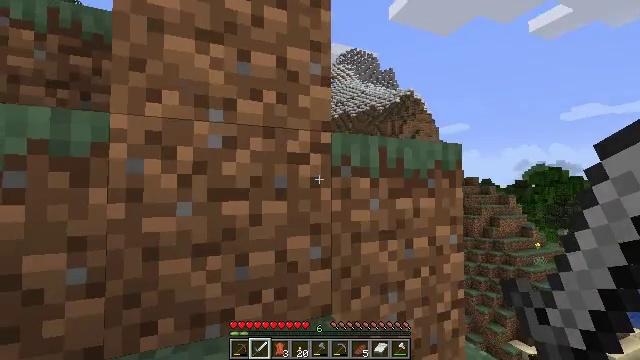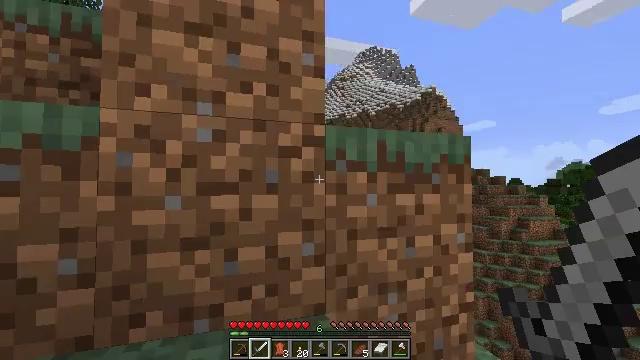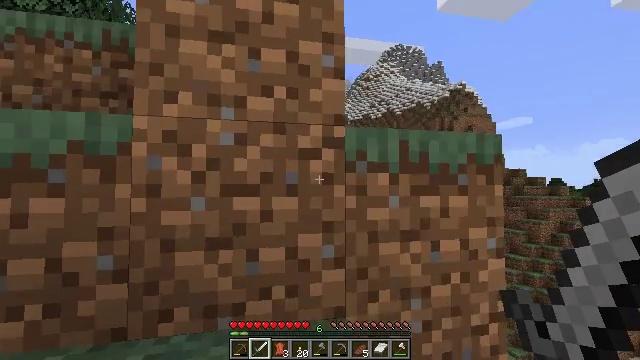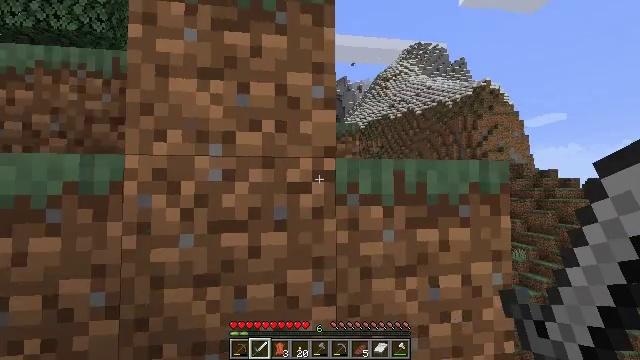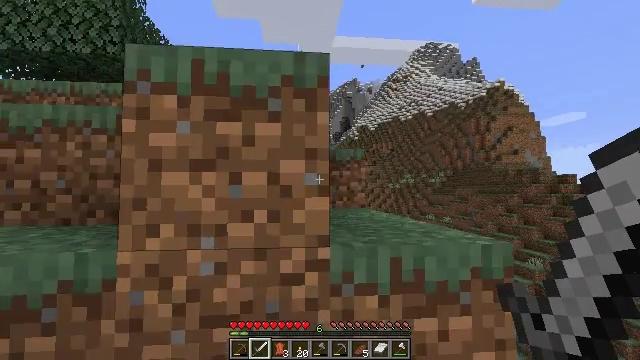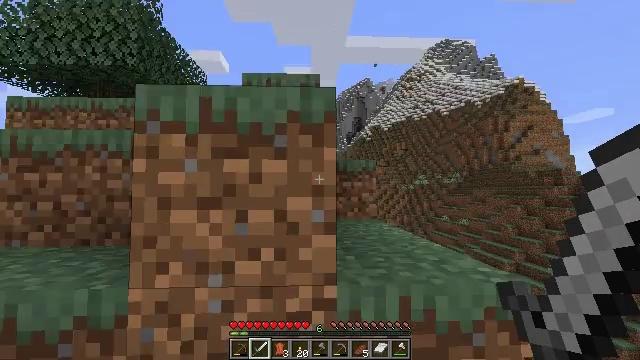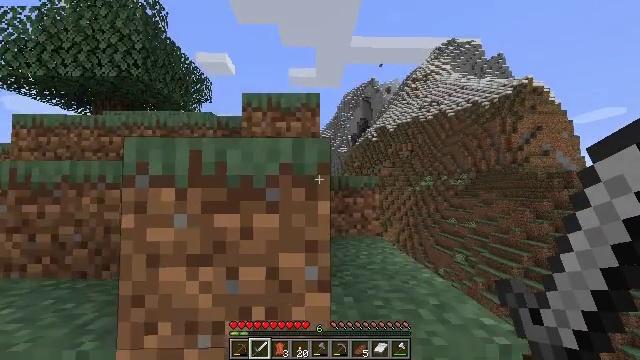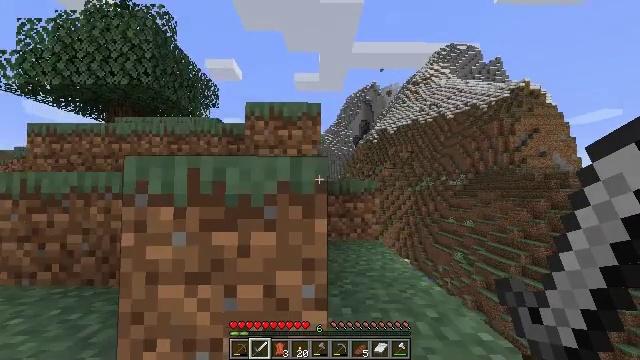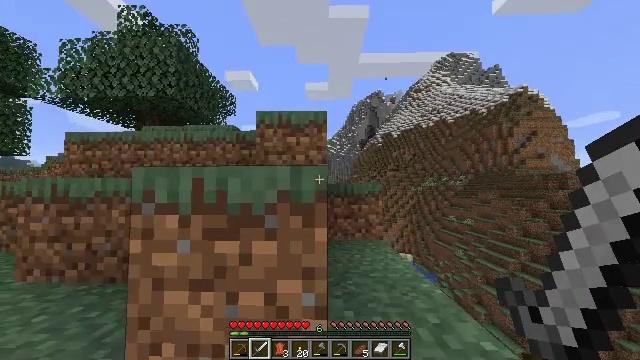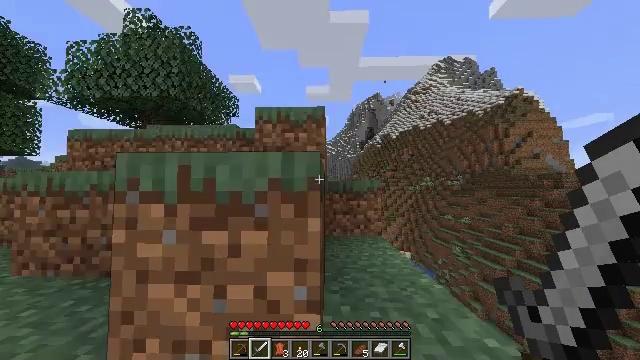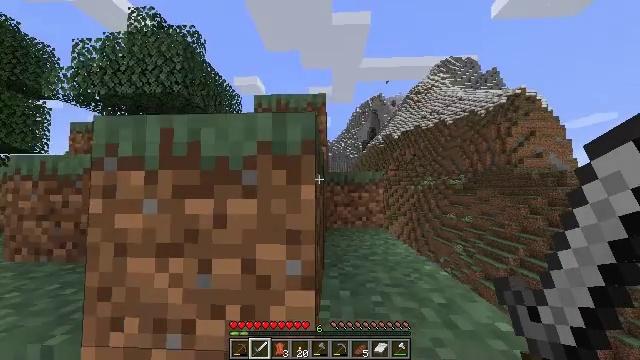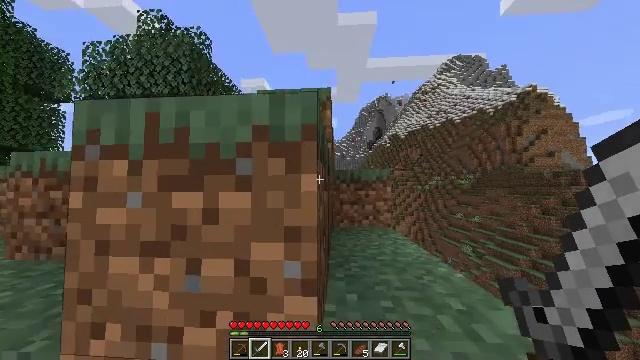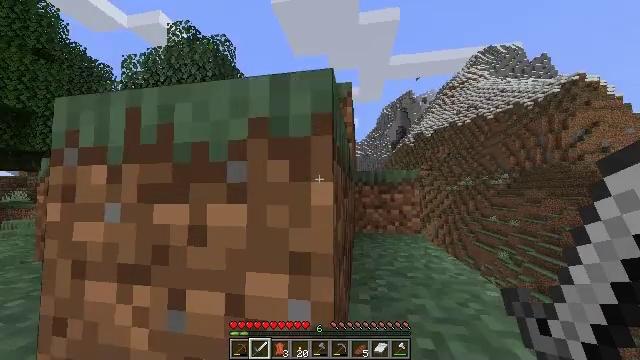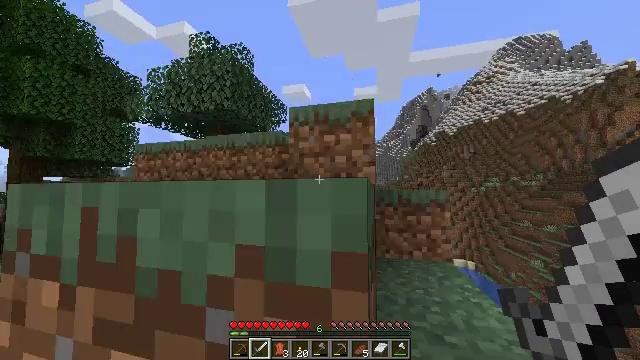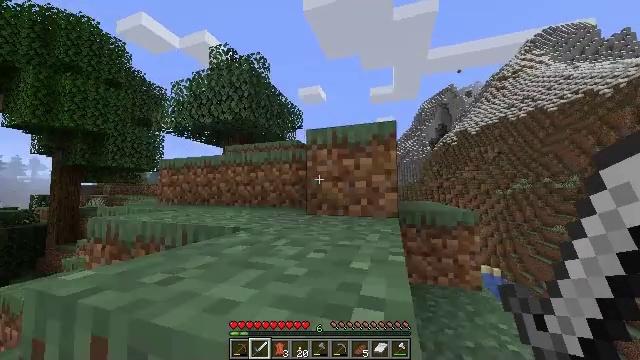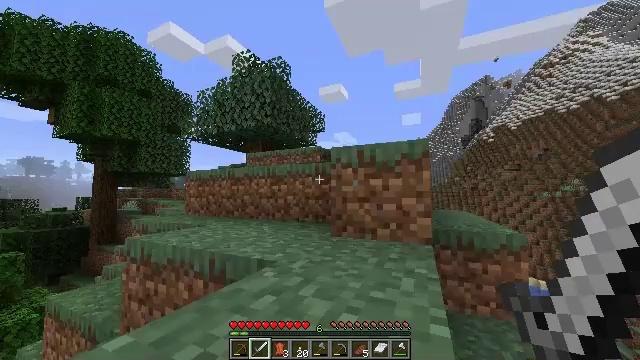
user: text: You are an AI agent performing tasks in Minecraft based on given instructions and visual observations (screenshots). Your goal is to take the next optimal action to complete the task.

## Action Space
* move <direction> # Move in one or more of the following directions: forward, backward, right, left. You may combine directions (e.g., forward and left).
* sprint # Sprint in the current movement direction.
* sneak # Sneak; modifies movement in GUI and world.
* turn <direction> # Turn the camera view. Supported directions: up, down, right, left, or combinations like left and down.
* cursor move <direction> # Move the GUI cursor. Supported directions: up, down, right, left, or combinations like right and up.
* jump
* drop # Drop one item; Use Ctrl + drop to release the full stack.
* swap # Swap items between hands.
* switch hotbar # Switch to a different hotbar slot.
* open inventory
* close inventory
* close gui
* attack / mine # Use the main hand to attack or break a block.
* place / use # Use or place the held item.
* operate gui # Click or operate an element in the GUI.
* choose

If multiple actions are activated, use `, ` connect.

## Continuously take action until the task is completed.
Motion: motion action
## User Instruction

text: Gather oak leaves by attacking.
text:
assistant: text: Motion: move forward, sprint, turn left, jump
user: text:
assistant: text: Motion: move forward, sprint, turn left, jump
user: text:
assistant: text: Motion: move forward, sprint, turn left, jump
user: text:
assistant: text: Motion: move forward, sprint, turn left, jump
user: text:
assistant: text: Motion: move forward, sprint, turn left, jump
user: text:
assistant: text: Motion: move forward, sprint, turn left, jump
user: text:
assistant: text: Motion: move forward, sprint, jump
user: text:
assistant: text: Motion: move forward, sprint, turn left, jump
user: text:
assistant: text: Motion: move forward, sprint, jump
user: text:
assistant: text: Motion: move forward, sprint, jump
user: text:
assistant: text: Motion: move forward, sprint, turn left, jump
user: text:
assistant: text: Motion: move forward, sprint, turn left, jump
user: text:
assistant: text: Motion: move forward, sprint, turn left, jump
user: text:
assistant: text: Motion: move forward, sprint, turn left, jump
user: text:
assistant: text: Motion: move forward, sprint, turn left, jump
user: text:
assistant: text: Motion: move forward, sprint, turn left, jump
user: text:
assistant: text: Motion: move forward, sprint, turn left, jump
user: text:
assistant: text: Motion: move forward, sprint, jump
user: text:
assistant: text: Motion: move forward, sprint, jump
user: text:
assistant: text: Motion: move forward, sprint, jump
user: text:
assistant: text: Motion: move forward, sprint, jump
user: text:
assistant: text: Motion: move forward, sprint, jump
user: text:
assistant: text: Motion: move forward, sprint, jump
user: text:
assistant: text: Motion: move forward, sprint, jump
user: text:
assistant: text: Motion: move forward, sprint, jump
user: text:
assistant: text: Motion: move forward, sprint, jump
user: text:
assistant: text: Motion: move forward, sprint, jump
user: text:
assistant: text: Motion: move forward, sprint, jump
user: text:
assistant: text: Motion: move forward, sprint, turn left, jump
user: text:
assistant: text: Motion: move forward, sprint, turn left, jump